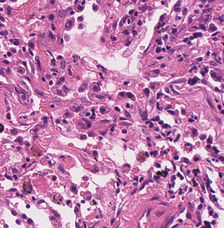
Tumor epithelial tissue: no
Tumor-associated stroma tissue: yes
Normal tissue: no